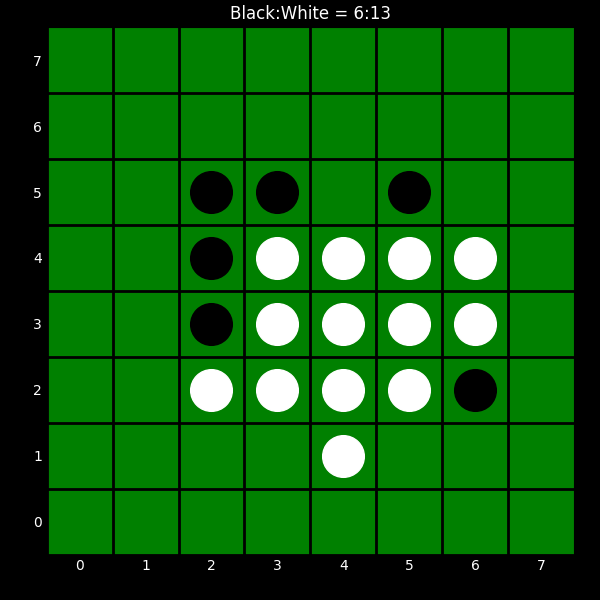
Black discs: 6
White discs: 13